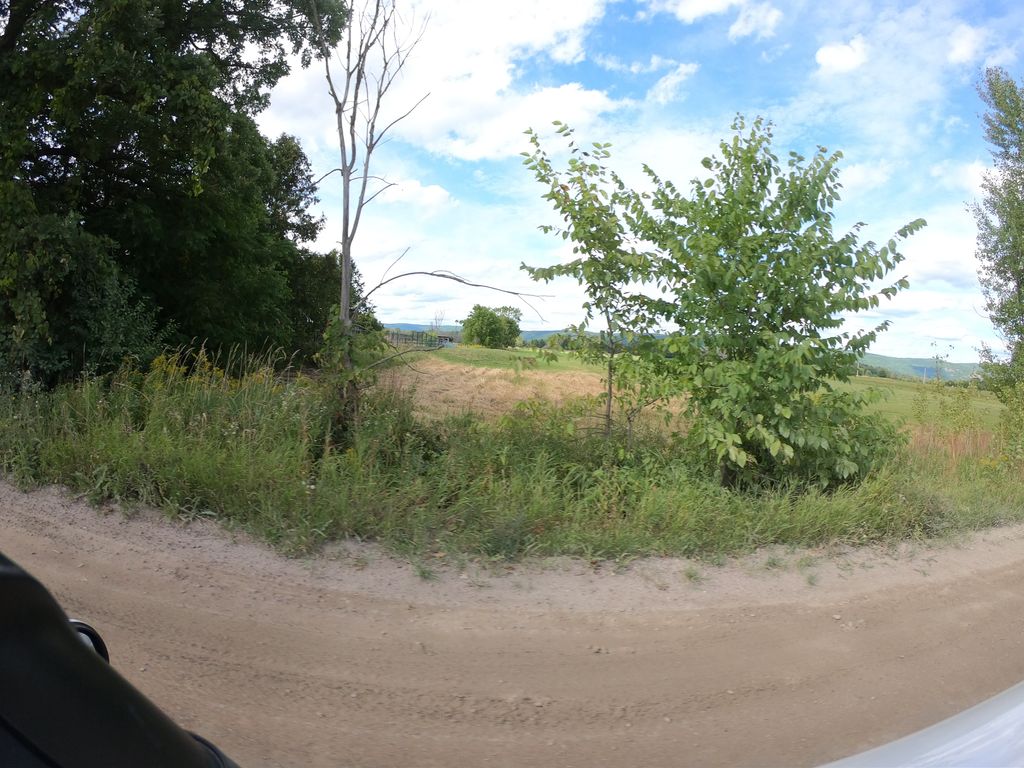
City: ottawa-gatineau